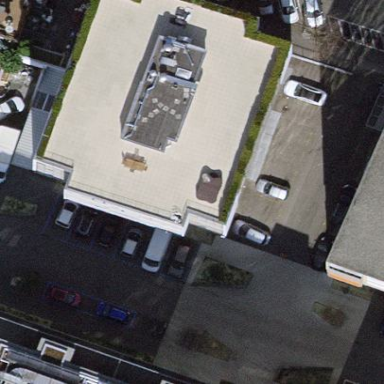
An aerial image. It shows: Apartment building with flat silver roof.